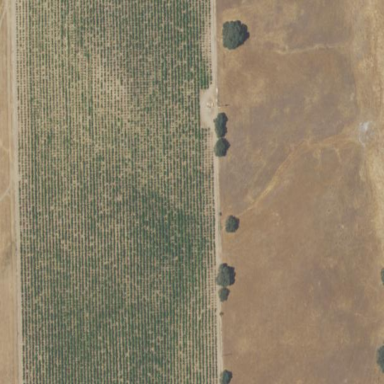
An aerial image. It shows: Vineyard growing grapes.